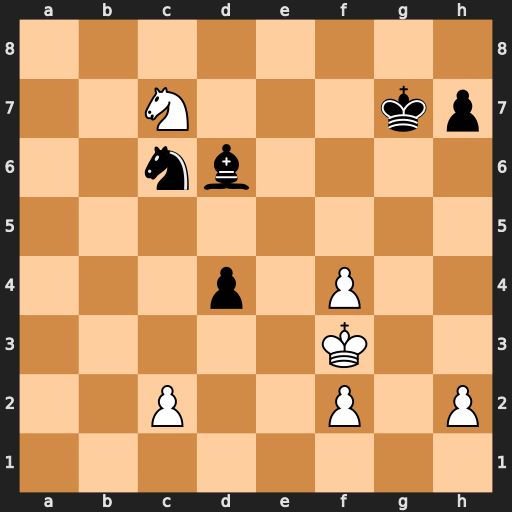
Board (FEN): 8/2N3kp/2nb4/8/3p1P2/5K2/2P2P1P/8
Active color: w
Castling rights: -
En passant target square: -
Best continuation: Ne8+ Kf8 Nxd6